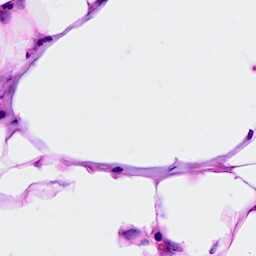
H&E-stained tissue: Breast